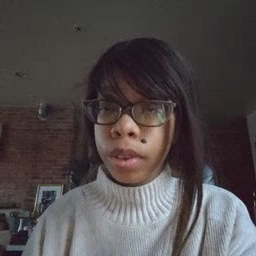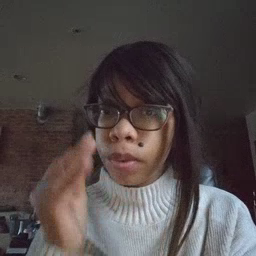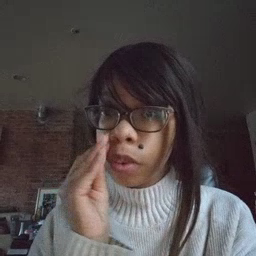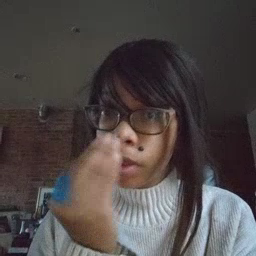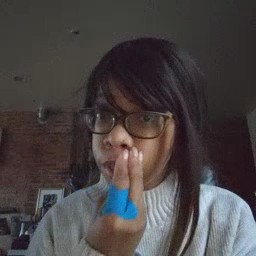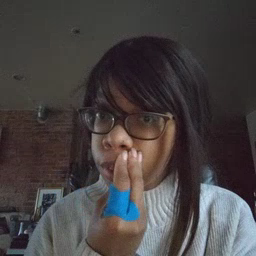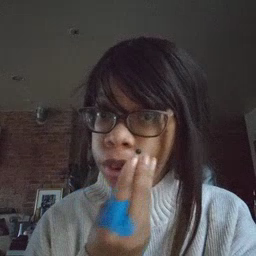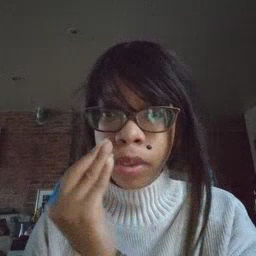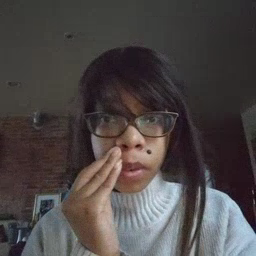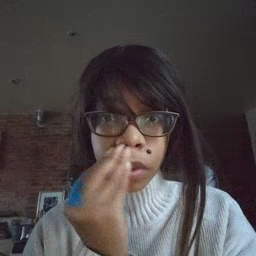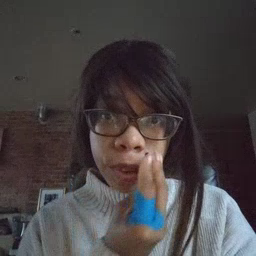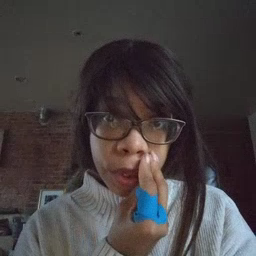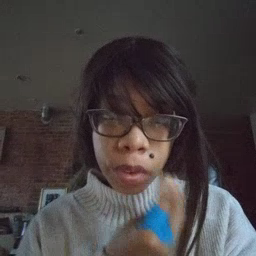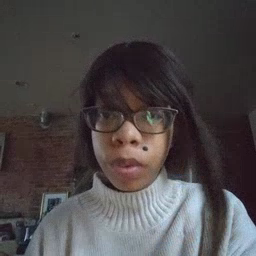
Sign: flower